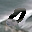
Label: 0